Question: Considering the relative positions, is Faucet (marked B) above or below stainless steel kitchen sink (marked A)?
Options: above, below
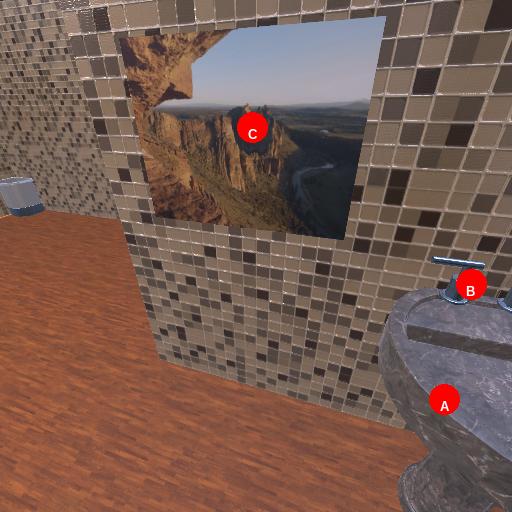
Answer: above